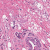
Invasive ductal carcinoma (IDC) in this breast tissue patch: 0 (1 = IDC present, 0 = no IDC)